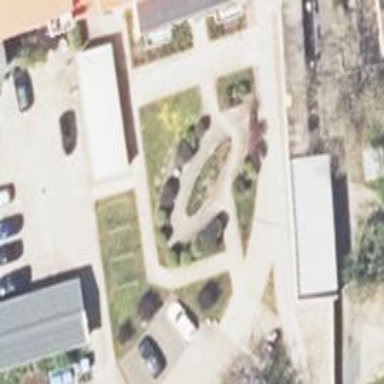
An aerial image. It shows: Paved footway.